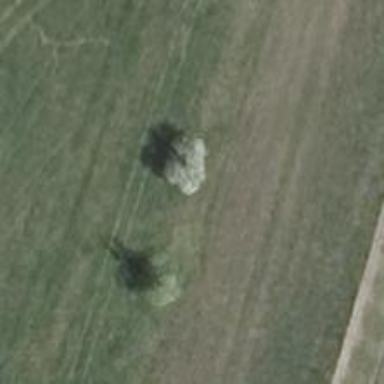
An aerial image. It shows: Deciduous broadleaved tree.